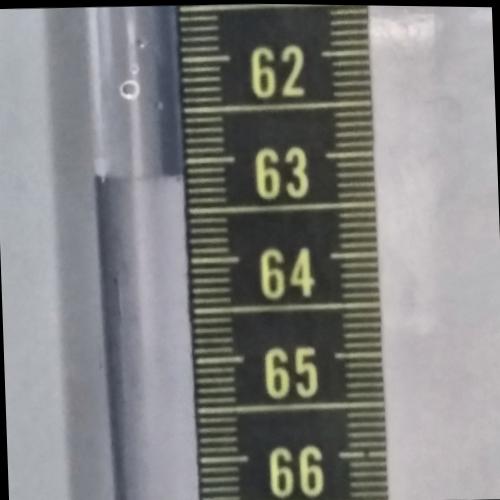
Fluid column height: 63.2 cm